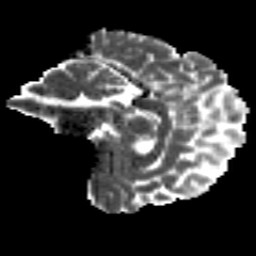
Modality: MD
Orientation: sagittal
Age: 22
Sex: male
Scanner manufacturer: siemens
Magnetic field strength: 3 T
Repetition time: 8.8 s
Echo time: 0.085 s